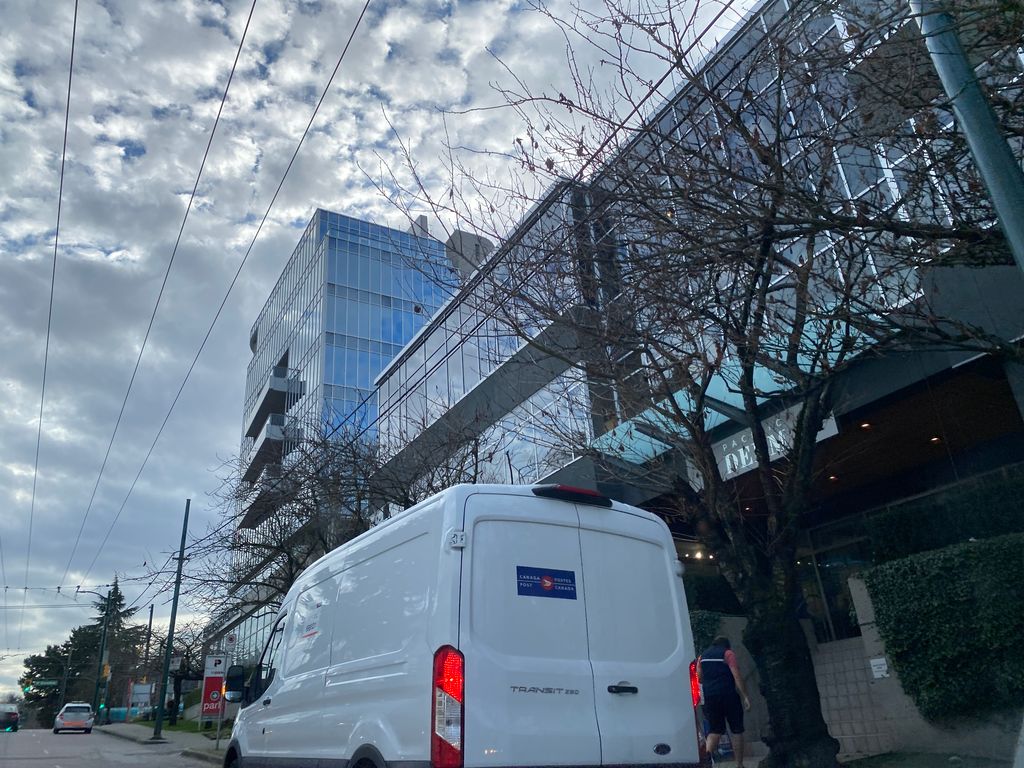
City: vancouver